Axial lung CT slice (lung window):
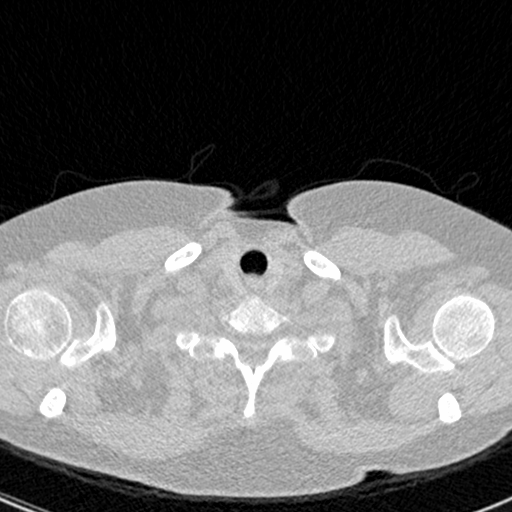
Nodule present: no